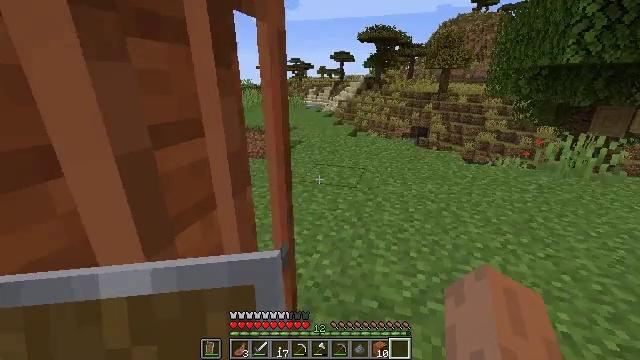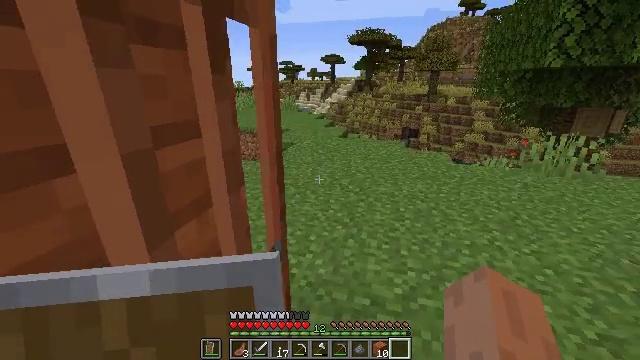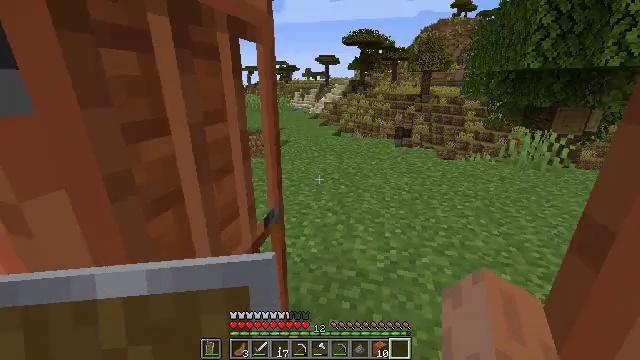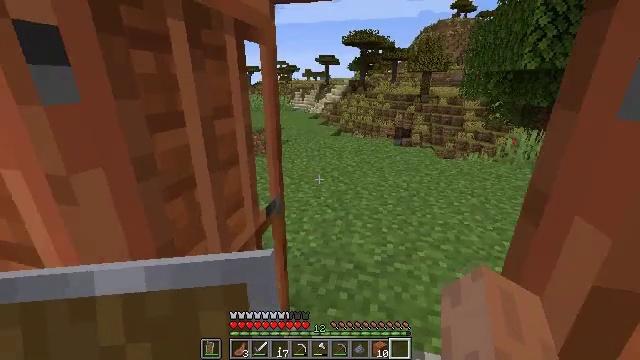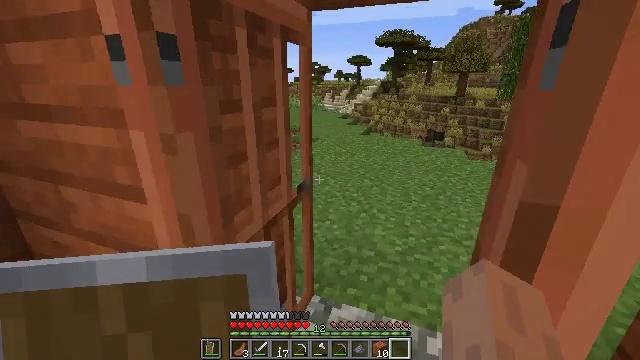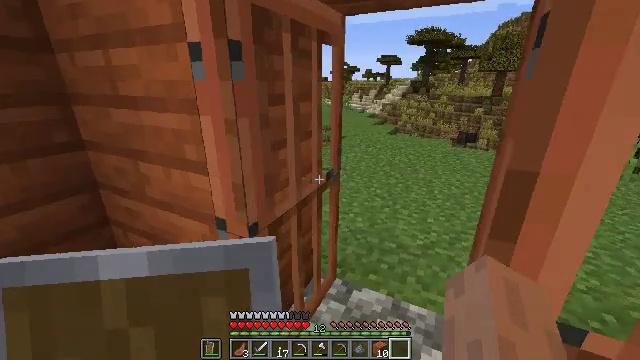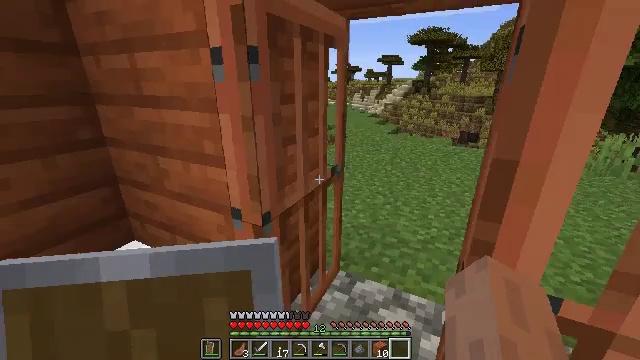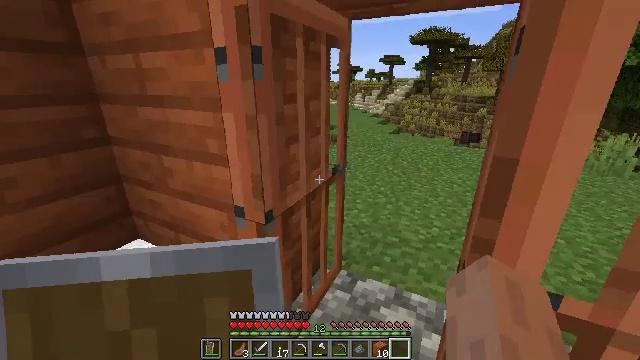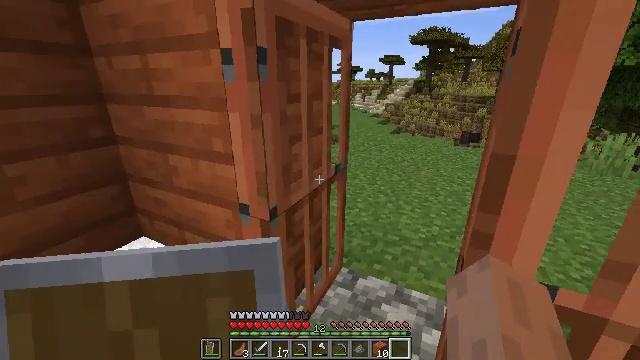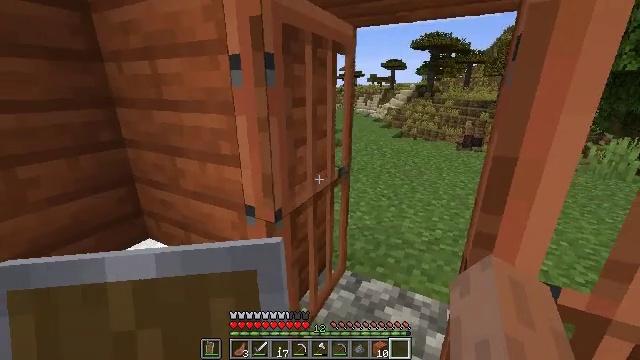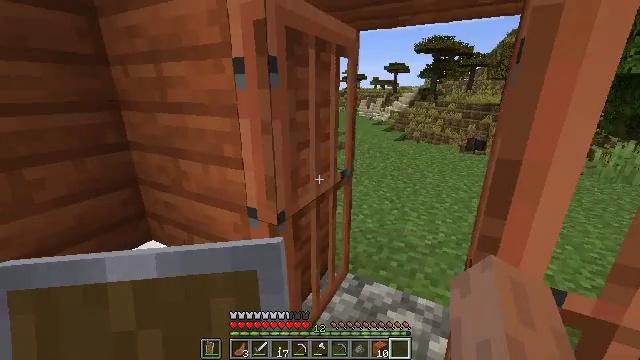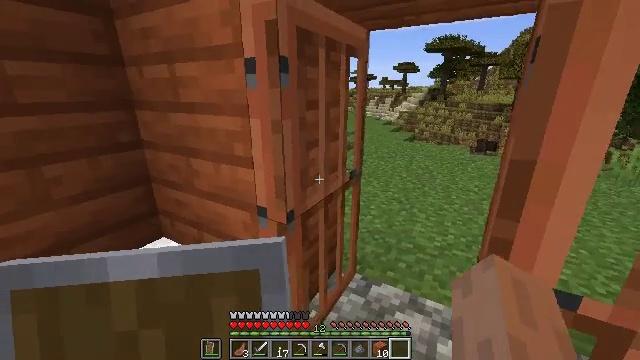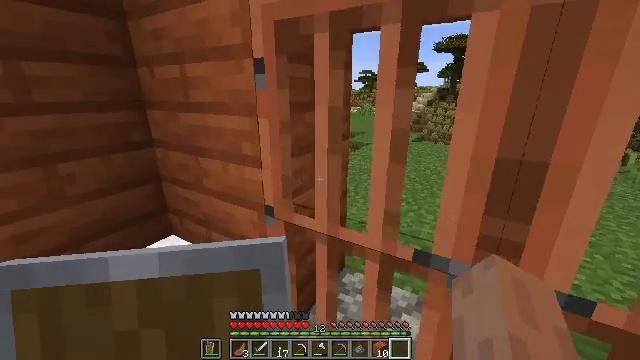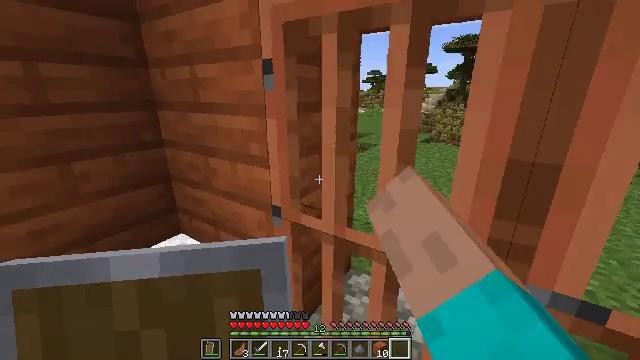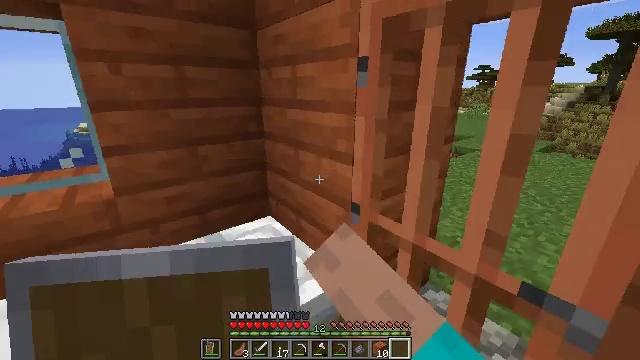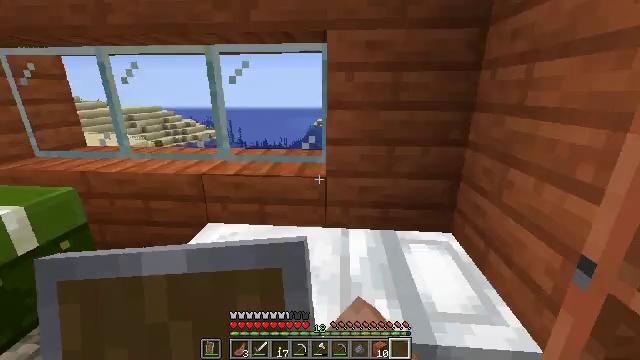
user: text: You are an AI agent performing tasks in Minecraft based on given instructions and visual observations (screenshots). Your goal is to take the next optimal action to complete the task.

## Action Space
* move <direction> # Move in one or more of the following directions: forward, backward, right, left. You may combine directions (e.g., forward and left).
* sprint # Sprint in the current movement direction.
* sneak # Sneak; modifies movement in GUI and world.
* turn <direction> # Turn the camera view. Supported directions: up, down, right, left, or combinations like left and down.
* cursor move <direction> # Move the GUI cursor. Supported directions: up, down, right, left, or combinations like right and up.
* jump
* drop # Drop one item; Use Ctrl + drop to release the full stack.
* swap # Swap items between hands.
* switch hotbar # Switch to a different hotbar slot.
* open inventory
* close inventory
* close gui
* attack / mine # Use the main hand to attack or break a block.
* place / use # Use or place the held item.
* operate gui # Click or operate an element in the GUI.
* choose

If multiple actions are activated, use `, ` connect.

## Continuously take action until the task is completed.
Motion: motion action
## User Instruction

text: Make an acacia fence at the crafting table.
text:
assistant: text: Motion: move back, turn right
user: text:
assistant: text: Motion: move back, turn right
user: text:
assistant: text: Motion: move back
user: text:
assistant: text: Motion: move back, turn left
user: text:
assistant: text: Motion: turn left
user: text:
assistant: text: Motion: no_op
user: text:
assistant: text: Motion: no_op
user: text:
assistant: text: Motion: no_op
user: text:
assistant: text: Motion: no_op
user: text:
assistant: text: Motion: no_op
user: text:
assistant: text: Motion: turn left
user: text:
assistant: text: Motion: turn left, use / place
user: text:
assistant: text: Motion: turn left, use / place
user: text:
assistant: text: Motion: turn left, use / place
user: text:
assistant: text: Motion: turn left
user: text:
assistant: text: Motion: turn left
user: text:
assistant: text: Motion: turn left and down
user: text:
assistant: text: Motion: turn left and down
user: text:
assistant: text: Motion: turn left
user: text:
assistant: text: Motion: no_op
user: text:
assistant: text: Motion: no_op
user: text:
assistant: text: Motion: turn left
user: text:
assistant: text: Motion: turn left
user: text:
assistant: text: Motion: turn left
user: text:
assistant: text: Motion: move left, turn left and up
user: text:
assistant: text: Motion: move forward and move left
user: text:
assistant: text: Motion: move forward and move left
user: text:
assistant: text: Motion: move forward and move left, turn right and down
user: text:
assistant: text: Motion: move forward
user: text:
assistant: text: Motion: move forward and move right, turn right